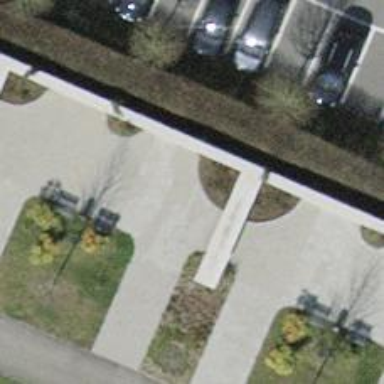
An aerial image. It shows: Footway surfaced with paving stones.